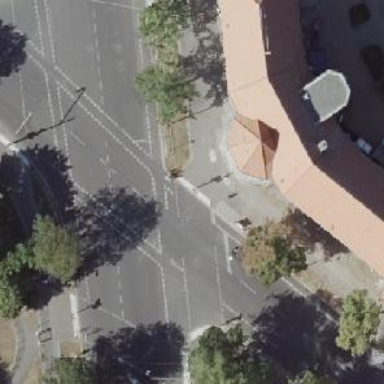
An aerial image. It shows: Asphalt footway with crossing equipped with traffic signals.